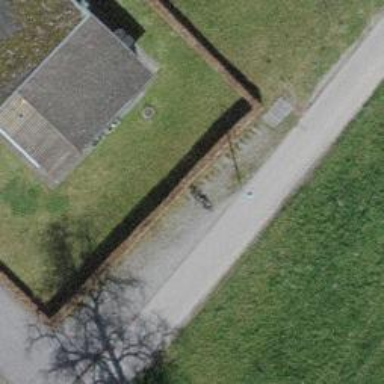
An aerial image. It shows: Bicycle parking area.